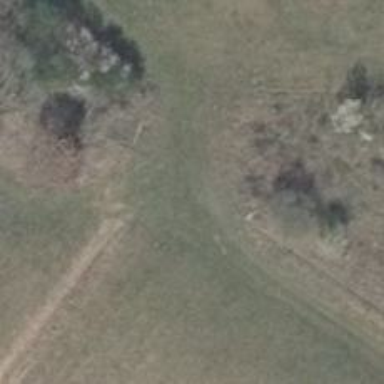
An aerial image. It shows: Grass track with grade5 tracktype.